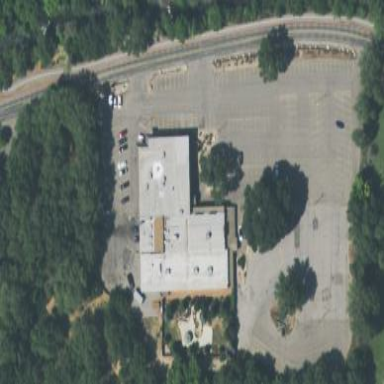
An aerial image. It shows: Restaurant building.